Question: I am currently working on rendering two different video streams at the same time to two different OpenGL textures. I use an implementation of 'QAbstractVideoSurface' to prepare each frame of the video and then I pass it to my OpenGL draw method. Each frame arrives in YUV coding so in order to get the RGB values I use GLSL.
The problem is the following: every time I try to draw more than one of these videos the first one plays correctly but the other does some kinkiness with the channels.
My vertex shader:
'''
#version 420
attribute vec2 position;
attribute vec2 texcoord;
uniform mat4 modelViewProjectionMatrix;
varying vec2 v_texcoord;
void main()
{
gl_Position = modelViewProjectionMatrix * vec4(position, 0, 1);
v_texcoord = texcoord.xy;
}
'''
My fragment shader:
'''
#version 420
varying vec2 v_texcoord;
uniform sampler2D s_texture_y;
uniform sampler2D s_texture_u;
uniform sampler2D s_texture_v;
uniform float s_texture_alpha;
void main(void)
{
highp float y = texture2D(s_texture_y, v_texcoord).r;
highp float u = texture2D(s_texture_u, v_texcoord).r - 0.5;
highp float v = texture2D(s_texture_v, v_texcoord).r - 0.5;
highp float r = y + 1.402 * v;
highp float g = y - 0.344 * u - 0.714 * v;
highp float b = y + 1.772 * u;
gl_FragColor = vec4(r, g, b, s_texture_alpha);
}
'''
The result is like the following picture:

Sometimes it gets it right, sometimes it's even worse, but the first video plays correctly all the time.
After fooling around a bit with the channels I found out that sometimes the u variable gets the same value as v in the fragment shader. My texture bindig is as it follows:
'''
uniformSamplers[0] = functions.glGetUniformLocation(program, "s_texture_y");
uniformSamplers[1] = functions.glGetUniformLocation(program, "s_texture_u");
uniformSamplers[2] = functions.glGetUniformLocation(program, "s_texture_v");
glActiveTexture(GL_TEXTURE0 + 0);
glBindTexture(GL_TEXTURE_2D, textRef);
glTexImage2D(GL_TEXTURE_2D, 0, GL_LUMINANCE, image_width, image_height, 0, GL_LUMINANCE, GL_UNSIGNED_BYTE, (GLvoid*)(image));
glTexParameteri(GL_TEXTURE_2D, GL_TEXTURE_MIN_FILTER, GL_LINEAR);
glTexParameteri(GL_TEXTURE_2D, GL_TEXTURE_MAG_FILTER, GL_LINEAR);
glTexParameteri(GL_TEXTURE_2D, GL_TEXTURE_WRAP_S, GL_CLAMP_TO_EDGE);
glTexParameteri(GL_TEXTURE_2D, GL_TEXTURE_WRAP_T, GL_CLAMP_TO_EDGE);
functions.glUniform1i(uniformSamplers[0], 0);
glActiveTexture(GL_TEXTURE0 + 1);
glBindTexture(GL_TEXTURE_2D, textRefU);
glTexImage2D(GL_TEXTURE_2D, 0, GL_LUMINANCE, image_width / 2, image_height / 2, 0, GL_LUMINANCE,
GL_UNSIGNED_BYTE, (GLvoid*)(image + image_width * image_height));
glTexParameteri(GL_TEXTURE_2D, GL_TEXTURE_MIN_FILTER, GL_LINEAR);
glTexParameteri(GL_TEXTURE_2D, GL_TEXTURE_MAG_FILTER, GL_LINEAR);
glTexParameteri(GL_TEXTURE_2D, GL_TEXTURE_WRAP_S, GL_CLAMP_TO_EDGE);
glTexParameteri(GL_TEXTURE_2D, GL_TEXTURE_WRAP_T, GL_CLAMP_TO_EDGE);
functions.glUniform1i(uniformSamplers[1], 1);
glActiveTexture(GL_TEXTURE0 + 2);
glBindTexture(GL_TEXTURE_2D, textRefV);
glTexImage2D(GL_TEXTURE_2D, 0, GL_LUMINANCE, image_width / 2, image_height / 2, 0, GL_LUMINANCE,
GL_UNSIGNED_BYTE, (GLvoid*)(image + image_height * image_width + (image_width / 2) * (image_height / 2)));
glTexParameteri(GL_TEXTURE_2D, GL_TEXTURE_MIN_FILTER, GL_LINEAR);
glTexParameteri(GL_TEXTURE_2D, GL_TEXTURE_MAG_FILTER, GL_LINEAR);
glTexParameteri(GL_TEXTURE_2D, GL_TEXTURE_WRAP_S, GL_CLAMP_TO_EDGE);
glTexParameteri(GL_TEXTURE_2D, GL_TEXTURE_WRAP_T, GL_CLAMP_TO_EDGE);
functions.glUniform1i(uniformSamplers[2], 2);
'''
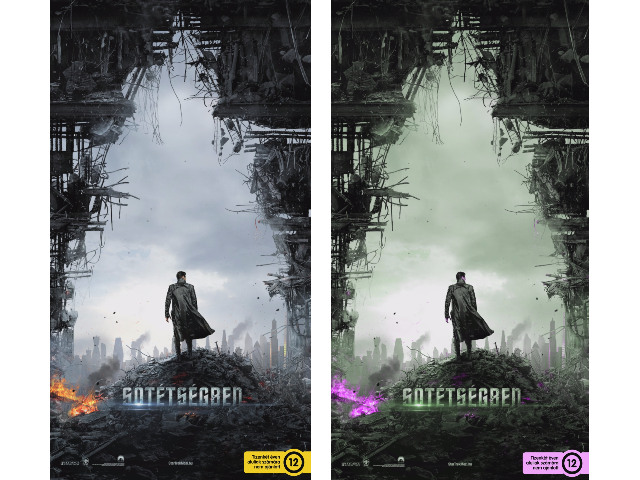
Answer: The problem was quite lame, I focused on the shaders and spent several days trying to find out the problem there. However the problem was in the texture reference intialization. All three references had the same value, thus I overwrote the same texture each time. With having all three on different value it works perfectly.